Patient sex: F
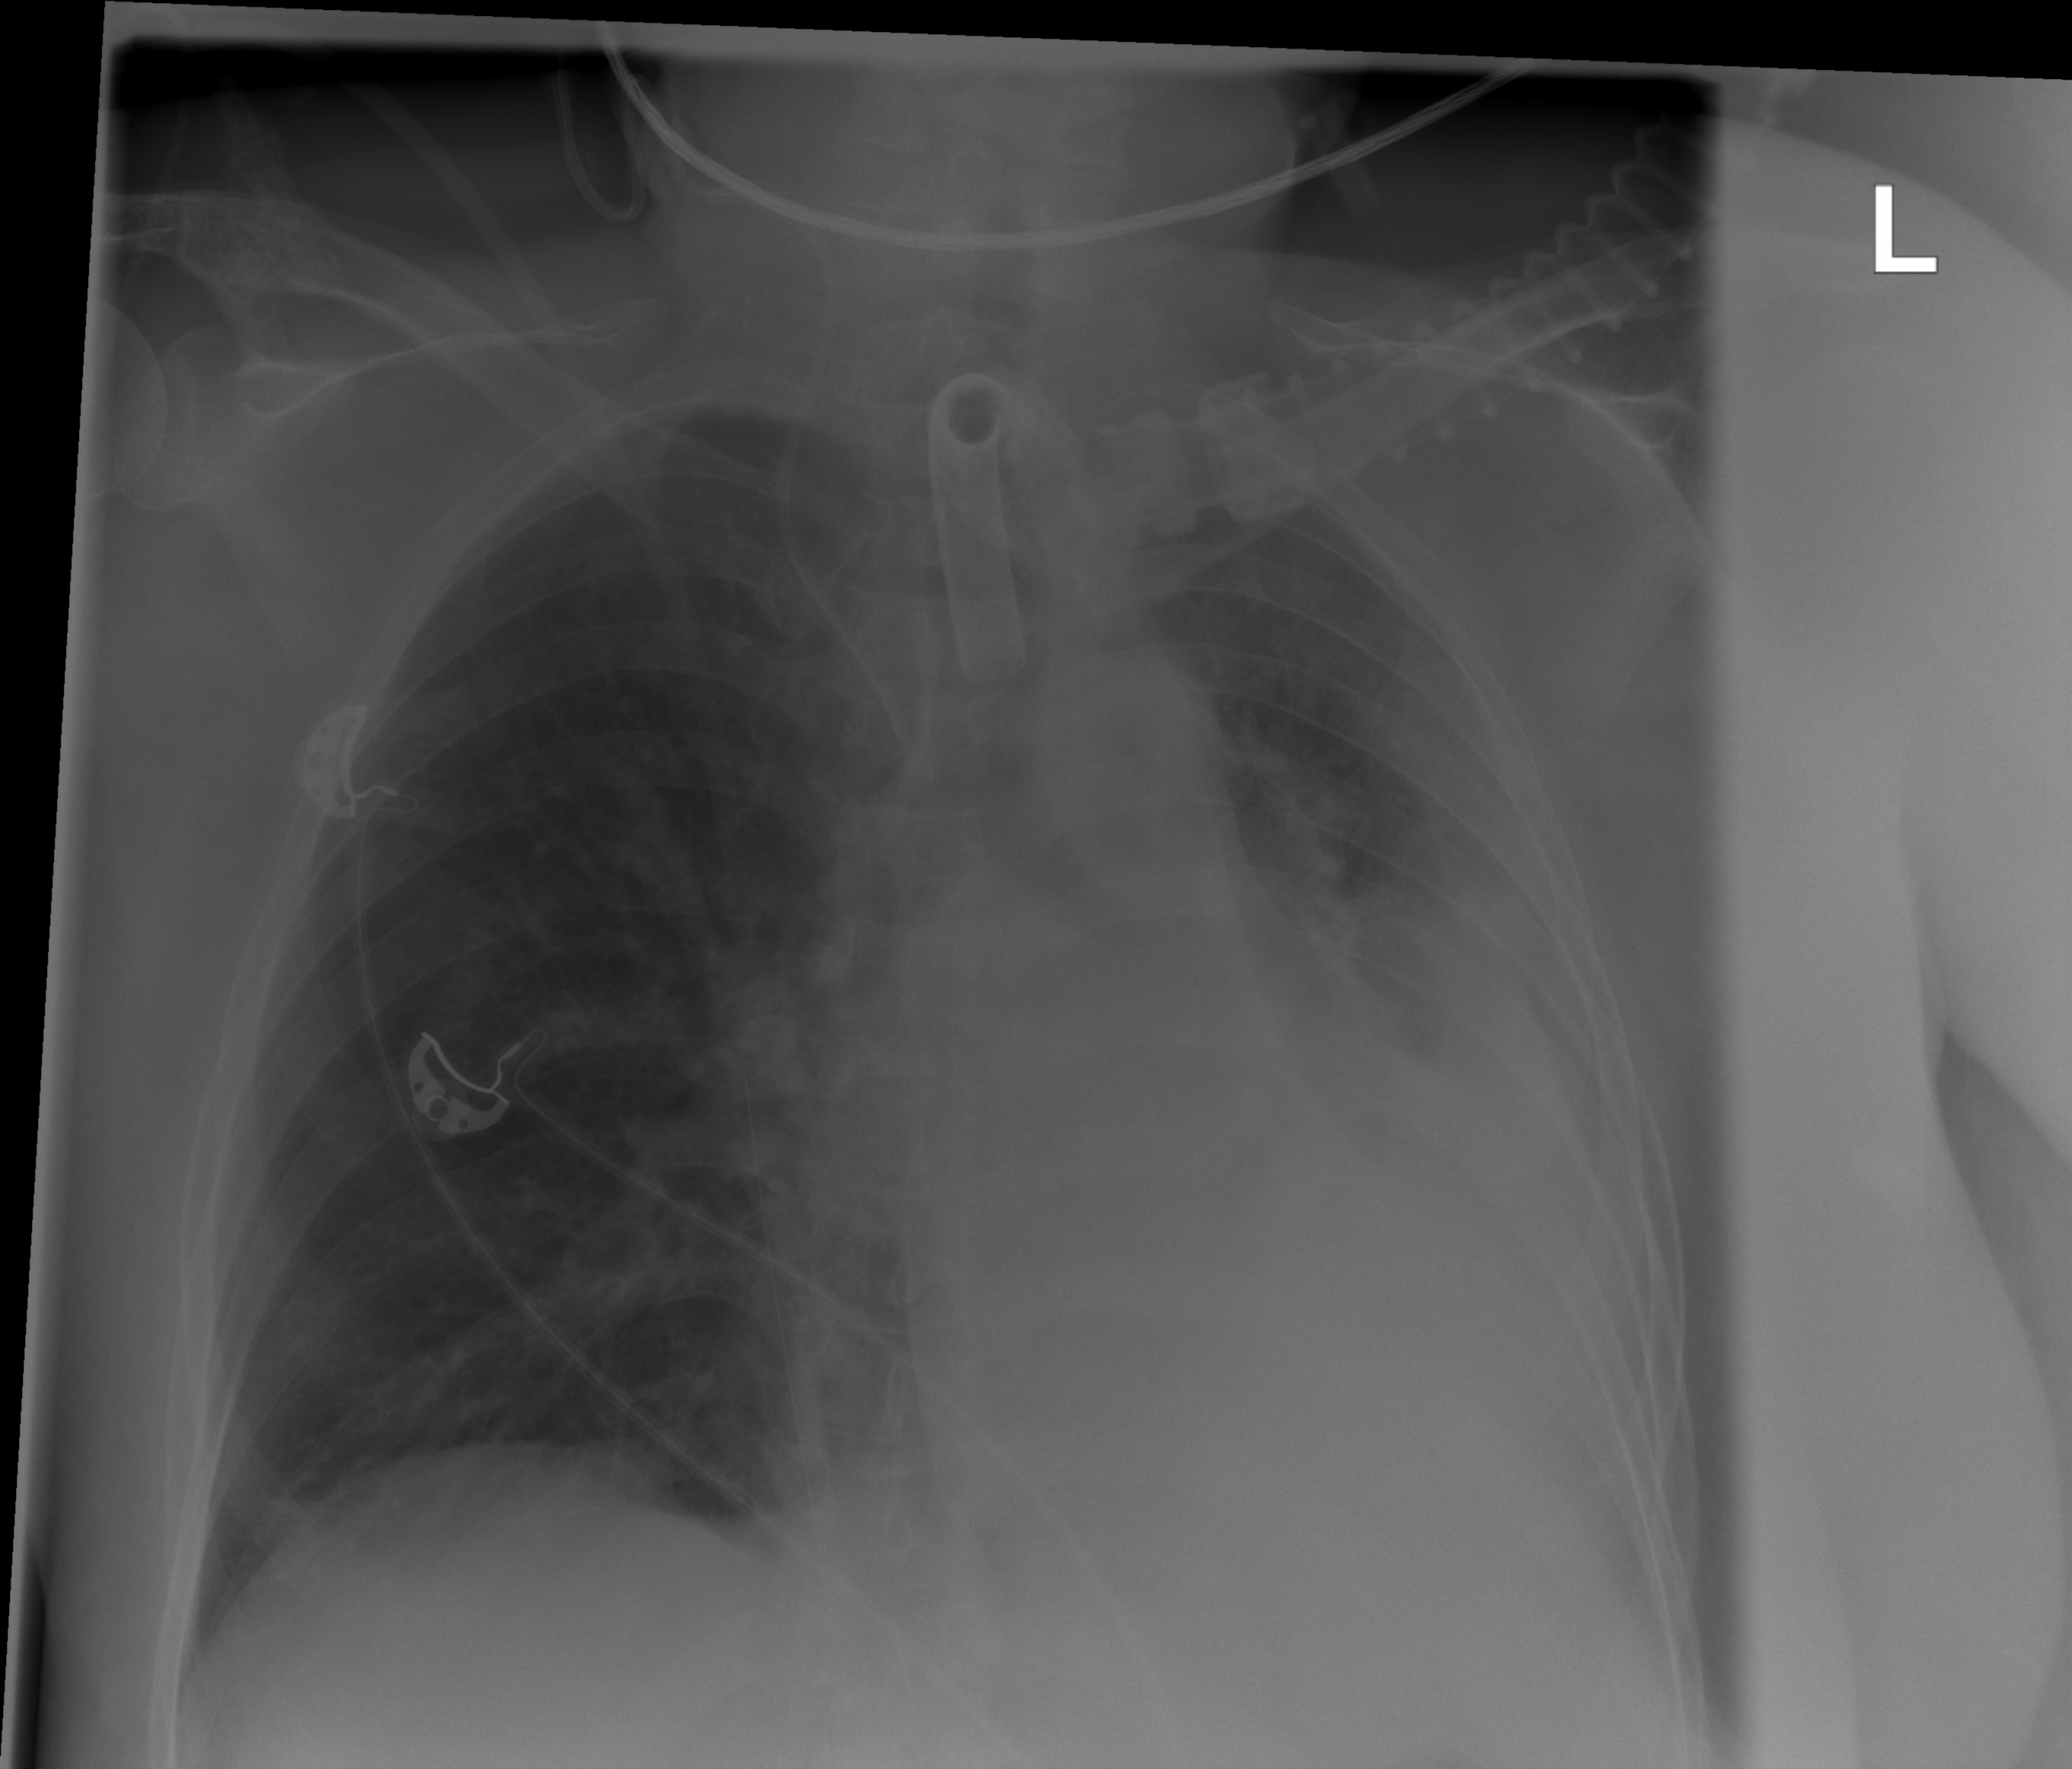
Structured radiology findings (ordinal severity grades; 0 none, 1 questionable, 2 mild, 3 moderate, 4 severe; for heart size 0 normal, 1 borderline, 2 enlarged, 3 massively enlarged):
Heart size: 1
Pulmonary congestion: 0
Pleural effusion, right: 0
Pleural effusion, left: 3
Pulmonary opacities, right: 0
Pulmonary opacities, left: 0
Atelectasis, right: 0
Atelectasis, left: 3